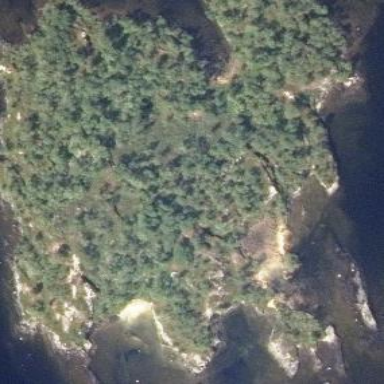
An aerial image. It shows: Islet.